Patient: sex F, age 54
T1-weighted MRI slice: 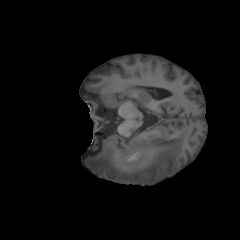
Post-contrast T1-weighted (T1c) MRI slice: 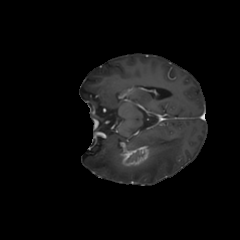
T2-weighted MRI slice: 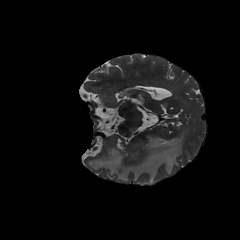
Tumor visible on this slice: yes
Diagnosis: Glioblastoma, IDH-wildtype
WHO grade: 4